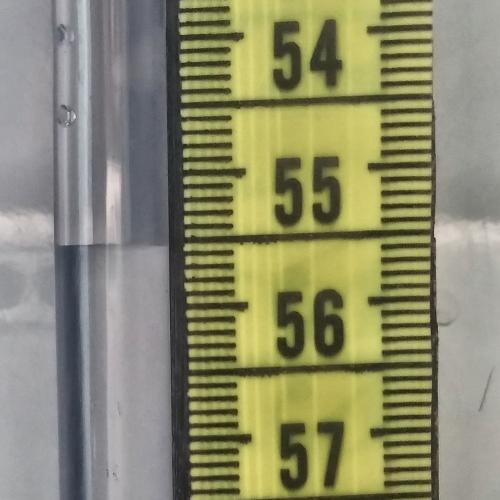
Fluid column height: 55.6 cm